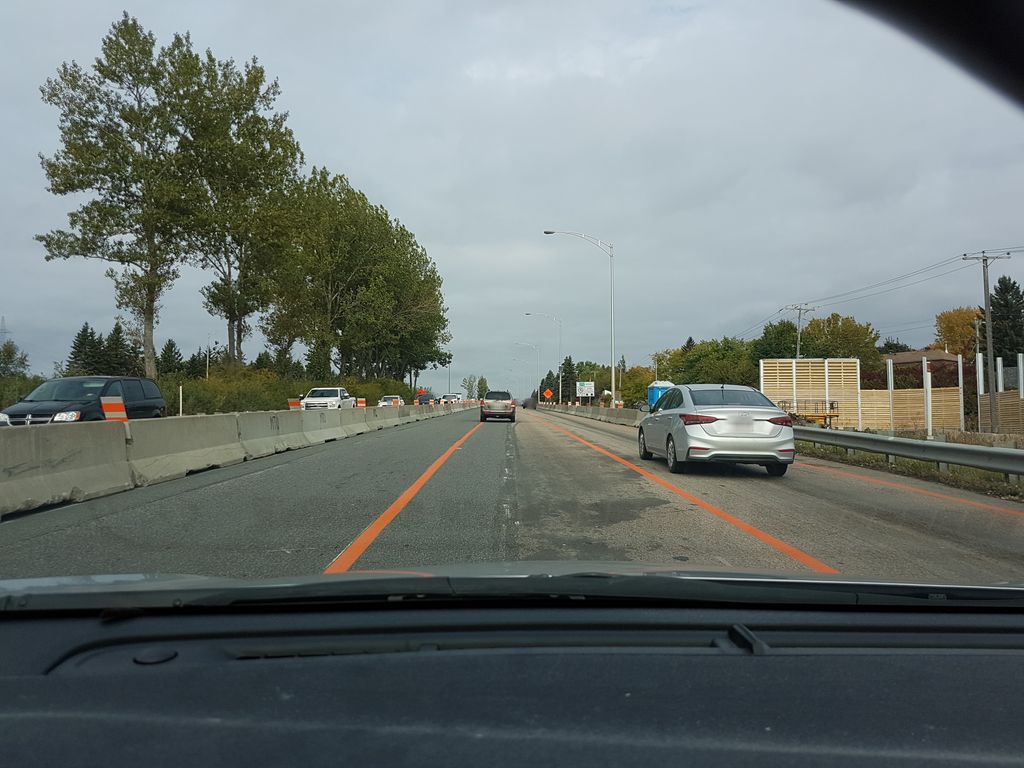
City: quebec_city